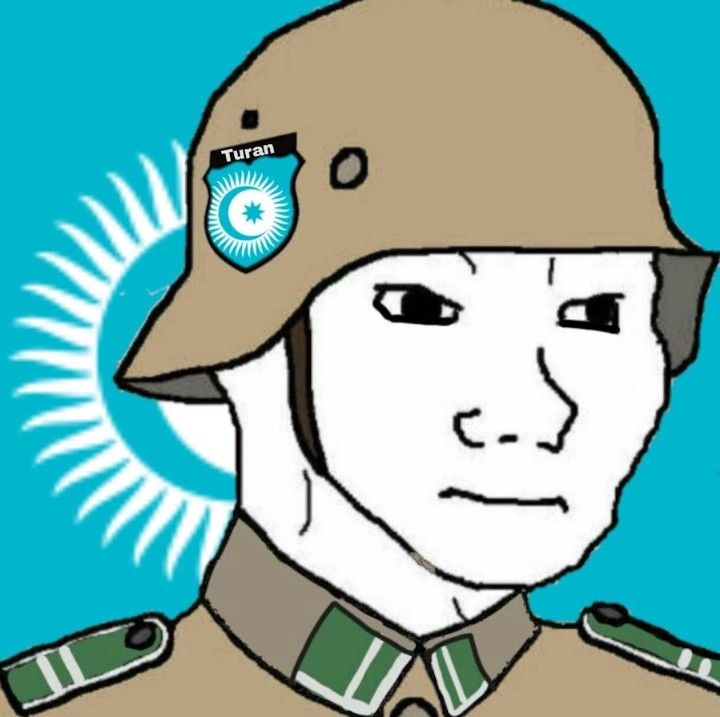
Label: 5_Wojak_with_Background